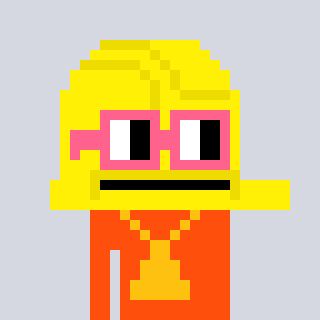
a pixel art character with square pink glasses, a construction helmet-shaped head and a orange-colored body on a cool background